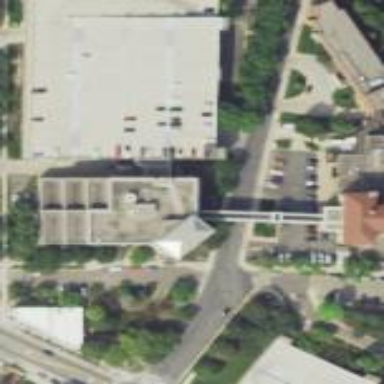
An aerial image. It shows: Multi-storey parking building.